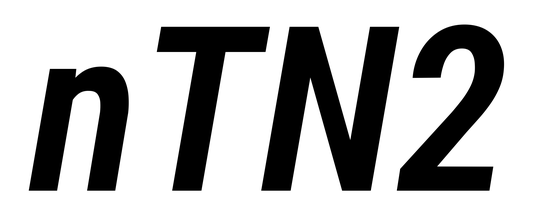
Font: Roboto-Italic_Condensed_SemiBold_Italic